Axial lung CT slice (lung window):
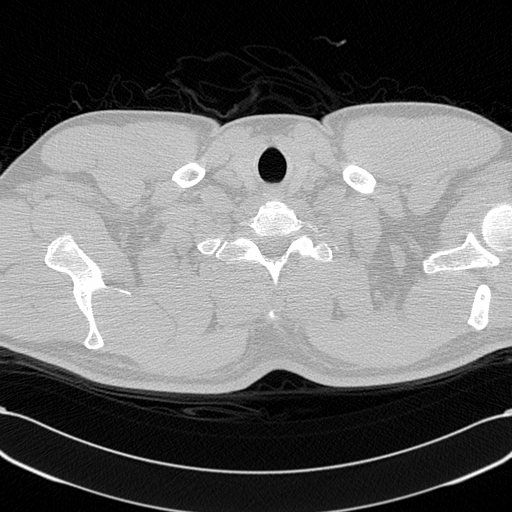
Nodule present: no